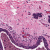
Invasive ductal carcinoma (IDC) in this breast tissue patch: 0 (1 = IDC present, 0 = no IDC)